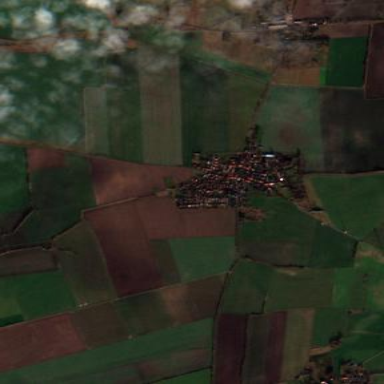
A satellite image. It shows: Picturesque farmland scene.